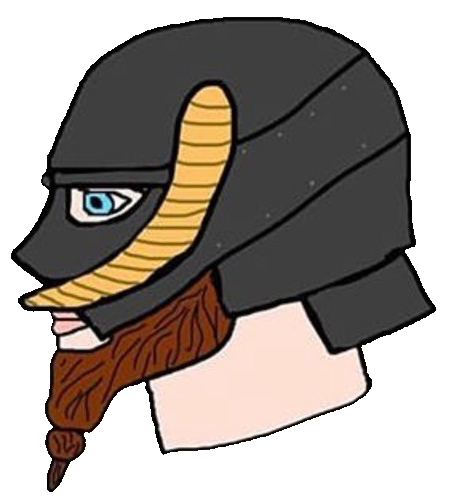
Label: 4_Yes_Chad